Question: I have a strange issue with the 'editingAccessoryView' of a 'UITableViewCell' still showing after the table editing mode is switched off.
Currently I am using a 'UISwitch' as the editing accessory view and letting the table view handle moving the editing view on/off screen with animation when the navigation bar's edit button is pressed.
Almost all of the editing accessory views animate correctly off screen, but there are always two that don't quite make it off screen and then they get reused when the cell is dequeued and reused so they show up during scrolling.
Has anyone else seen this or is there something I am missing here?
I am setting up the cell like this:
'''
- (UITableViewCell *)tableView:(UITableView *)tableView cellForRowAtIndexPath:(NSIndexPath *)indexPath
{
AllStatCell *cell = [tableView dequeueReusableCellWithIdentifier:@"AllStatCell"];
if (cell.editingAccessoryView == nil) {
UISwitch *statSwitch = [[UISwitch alloc] initWithFrame:CGRectZero];
[statSwitch addTarget:self action:@selector(saveSwitchState:) forControlEvents:UIControlEventValueChanged];
cell.editingAccessoryView = statSwitch;
}
NSString *statName = [self statNameForIndexPath:indexPath];
cell.statName.text = statName;
[(UISwitch *)cell.editingAccessoryView setOn:[self switchValueForIndexPath:indexPath withStatNamed:statName]];
if (tableView.editing) cell.statValue.hidden = YES;
return cell;
}
'''
I have tried overriding the 'setEditing' method to reload the table data after a delay to allow for the animations to complete, but it only works sometimes
'''
- (void)setEditing:(BOOL)editing animated:(BOOL)animated
{
[super setEditing:editing animated:animated];
// Insert/delete the stat rows depending on editing mode
[self rebuildTableDataAnimated:YES];
double delayInSeconds = 0.5;
dispatch_time_t popTime = dispatch_time(DISPATCH_TIME_NOW, delayInSeconds * NSEC_PER_SEC);
dispatch_after(popTime, dispatch_get_main_queue(), ^(void){
// Trying to fix bug that shows part of a UISwitch on screen still even though editing mode is completed
[self.tableView reloadData];
});
}
'''
Here's a screen shot:

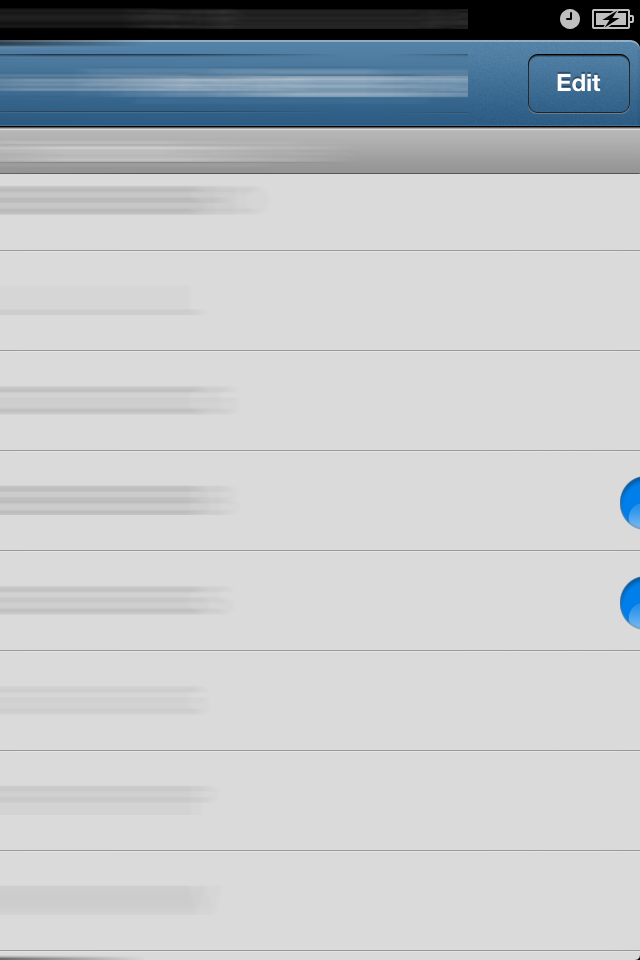
Answer: This feels like such a hack, so hopefully someone else has a better fix for it:
'''
- (UITableViewCell *)tableView:(UITableView *)tableView cellForRowAtIndexPath:(NSIndexPath *)indexPath
{
AllStatCell *cell = [tableView dequeueReusableCellWithIdentifier:@"AllStatCell"];
NSString *statName = [self statNameForIndexPath:indexPath];
// Hack fix for a bug that shows part of a UISwitch on screen still even though editing mode is completed
// Configure stat on/off switches
cell.editingAccessoryView = [self cellEditingAccessoryViewForEditing:tableView.editing];
if (tableView.editing) [(UISwitch *)cell.editingAccessoryView setOn:[self switchValueForIndexPath:indexPath withStatNamed:statName]];
cell.statName.text = statName;
[cell.statValue setHidden:tableView.editing];
return cell;
}
// Hack fix for a bug that shows part of a UISwitch on screen still even though editing mode is completed
- (UISwitch *)cellEditingAccessoryViewForEditing:(BOOL)tableIsEditing
{
if (tableIsEditing) {
UISwitch *statSwitch = [[UISwitch alloc] initWithFrame:CGRectZero];
[statSwitch addTarget:self action:@selector(saveSwitchState:) forControlEvents:UIControlEventValueChanged];
return statSwitch;
}
return nil;
}
'''